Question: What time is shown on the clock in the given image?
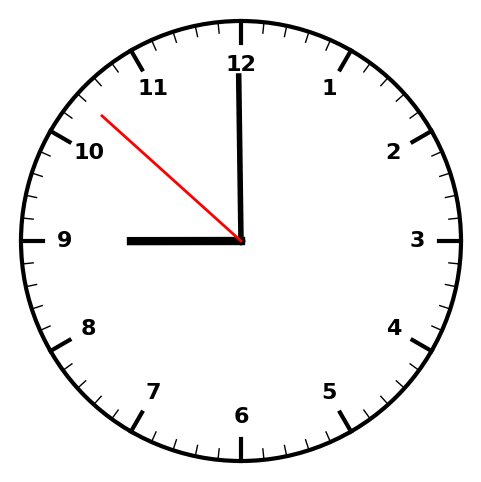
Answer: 08:59:52